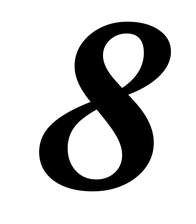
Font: LibreCaslonText-Italic_Bold_Italic